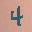
Label: 4